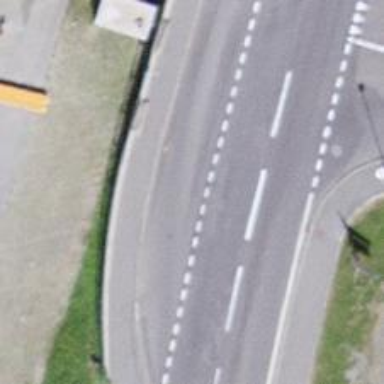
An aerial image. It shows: Bus stop along the road.